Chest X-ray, PA view. Patient: 60 years old, sex F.
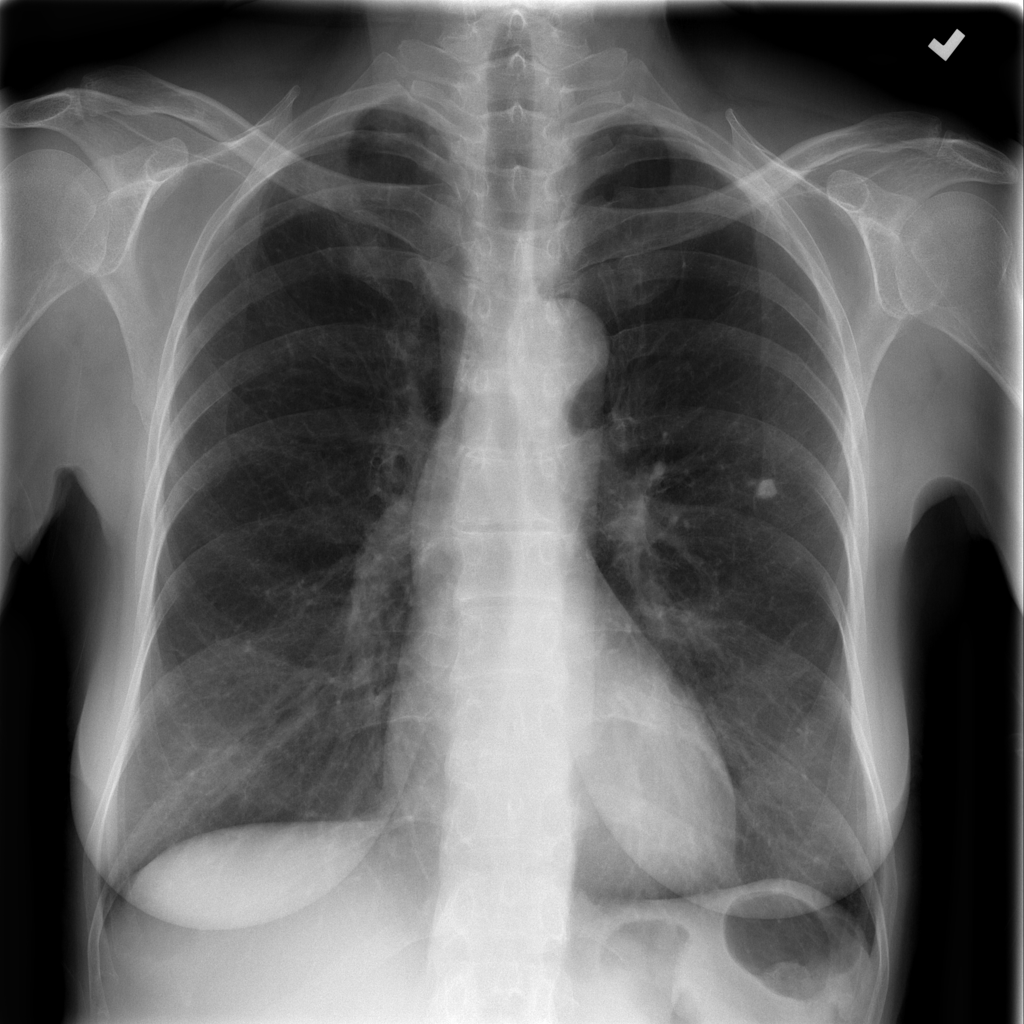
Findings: Emphysema